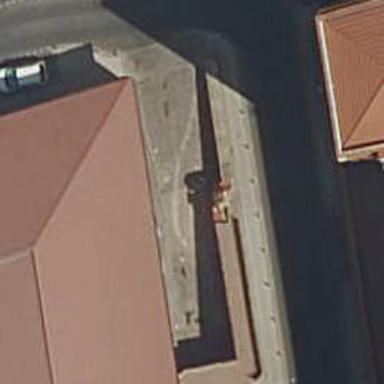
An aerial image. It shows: Retaining wall.